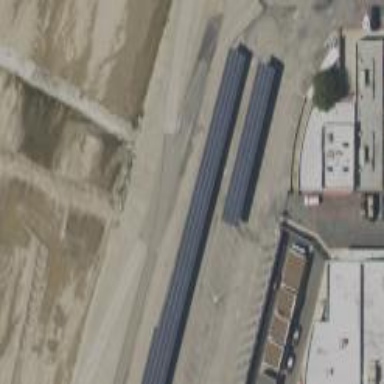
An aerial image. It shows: Solar photovoltaic panel generator.